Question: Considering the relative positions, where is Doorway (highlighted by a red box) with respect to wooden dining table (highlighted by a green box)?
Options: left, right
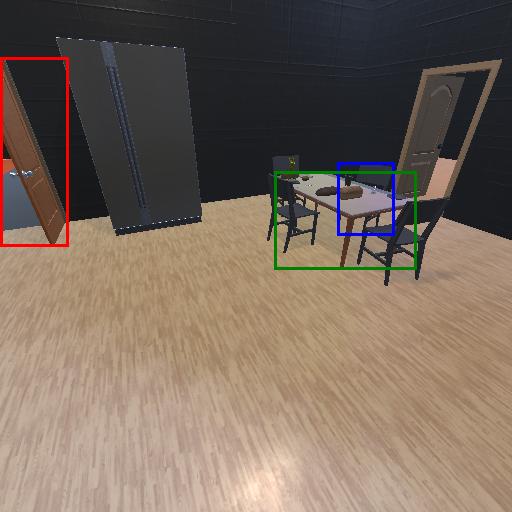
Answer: left